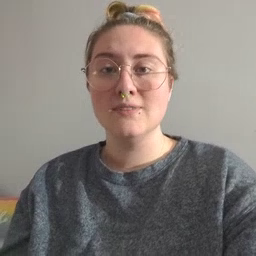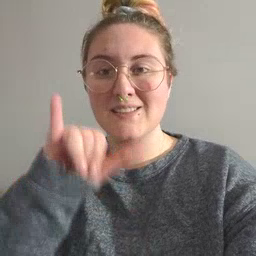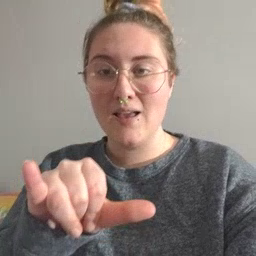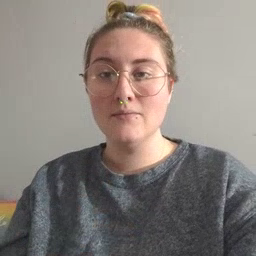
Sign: stay